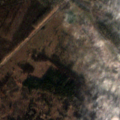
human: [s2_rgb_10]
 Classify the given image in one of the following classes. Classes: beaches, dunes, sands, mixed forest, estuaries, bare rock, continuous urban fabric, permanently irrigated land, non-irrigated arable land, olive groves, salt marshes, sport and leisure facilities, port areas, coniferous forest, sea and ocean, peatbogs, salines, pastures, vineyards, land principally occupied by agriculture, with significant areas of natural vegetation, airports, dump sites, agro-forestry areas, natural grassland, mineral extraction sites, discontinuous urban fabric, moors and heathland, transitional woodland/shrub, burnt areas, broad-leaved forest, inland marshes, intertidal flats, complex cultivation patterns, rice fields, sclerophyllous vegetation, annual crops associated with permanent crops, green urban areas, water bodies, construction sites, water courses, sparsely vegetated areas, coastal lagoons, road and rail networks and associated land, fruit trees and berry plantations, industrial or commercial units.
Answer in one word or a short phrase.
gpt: pastures, broad-leaved forest, mixed forest, transitional woodland/shrub, inland marshes